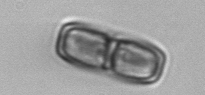
Label: Ephemera